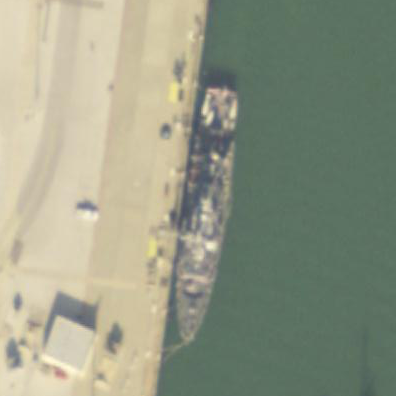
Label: destroyer